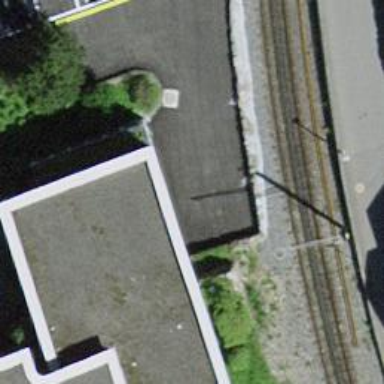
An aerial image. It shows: Parking entrance.